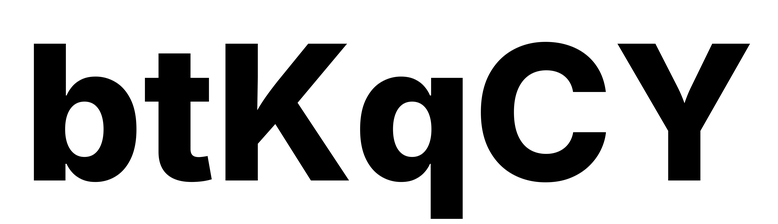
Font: Inter_ExtraBold